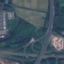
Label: Highway